This time-frequency spectrogram was computed from a rotor test-rig vibration snapshot; brighter regions carry more energy. Based on the visible evidence, which rotor condition applies: normal, misalignment, unbalance, looseness?
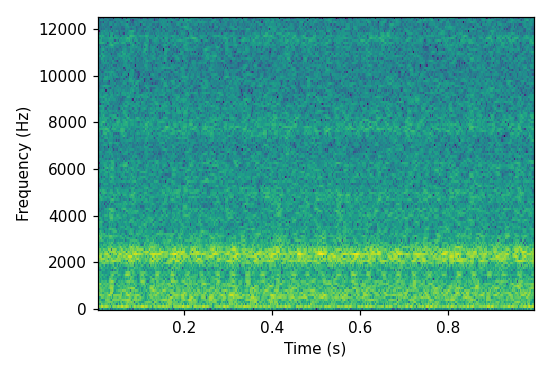
Answer: looseness